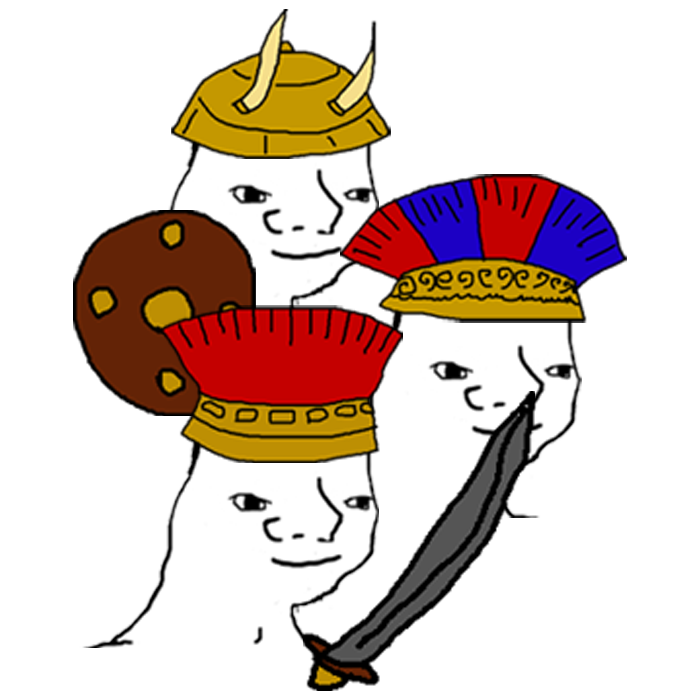
Label: 5_Zoomer